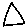
Label: triangle